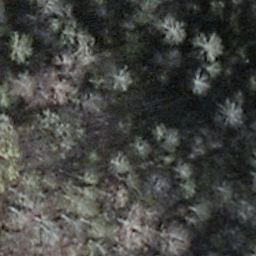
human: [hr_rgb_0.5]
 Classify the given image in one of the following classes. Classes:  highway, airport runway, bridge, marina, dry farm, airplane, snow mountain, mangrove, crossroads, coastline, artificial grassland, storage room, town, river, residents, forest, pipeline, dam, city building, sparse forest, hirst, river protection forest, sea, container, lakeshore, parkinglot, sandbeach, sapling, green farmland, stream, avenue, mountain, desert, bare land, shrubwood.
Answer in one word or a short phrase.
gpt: shrubwood